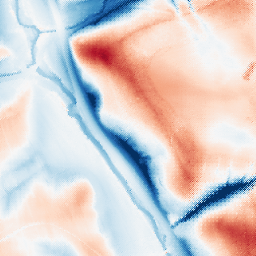
Category: classical
Decomposition family: gaussian
Decomposition parameters: sigma: 20
Upsampling method: regularized
Upsampling parameters: scale: 4
lambda_reg: 0.1
Upsampling scale: 4